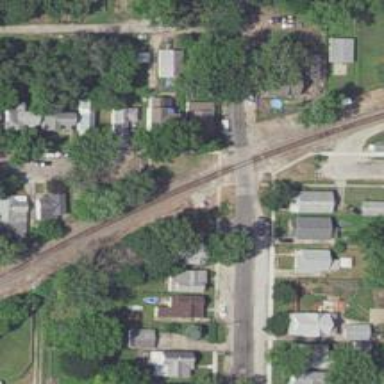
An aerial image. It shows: Railway crossing.